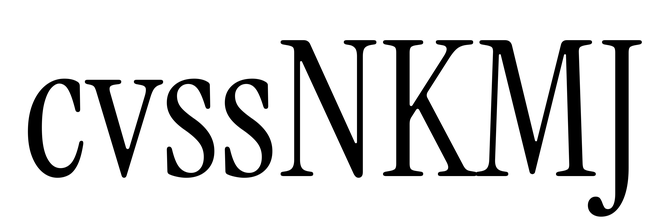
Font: InstrumentSerif-Regular